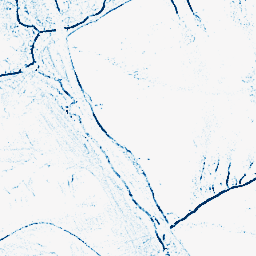
Category: morphological
Decomposition family: morphological_square
Decomposition parameters: operation: closing
size: 3
Upsampling method: cubic_mitchell
Upsampling parameters: scale: 4
Upsampling scale: 4